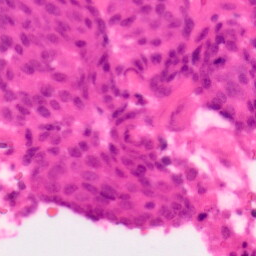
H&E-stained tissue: Colon